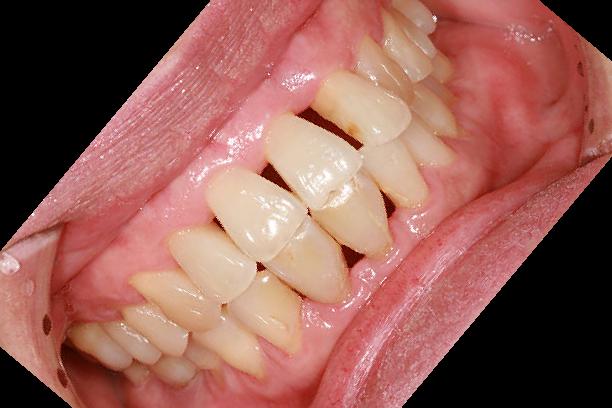
Condition: Gingivitis